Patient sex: M
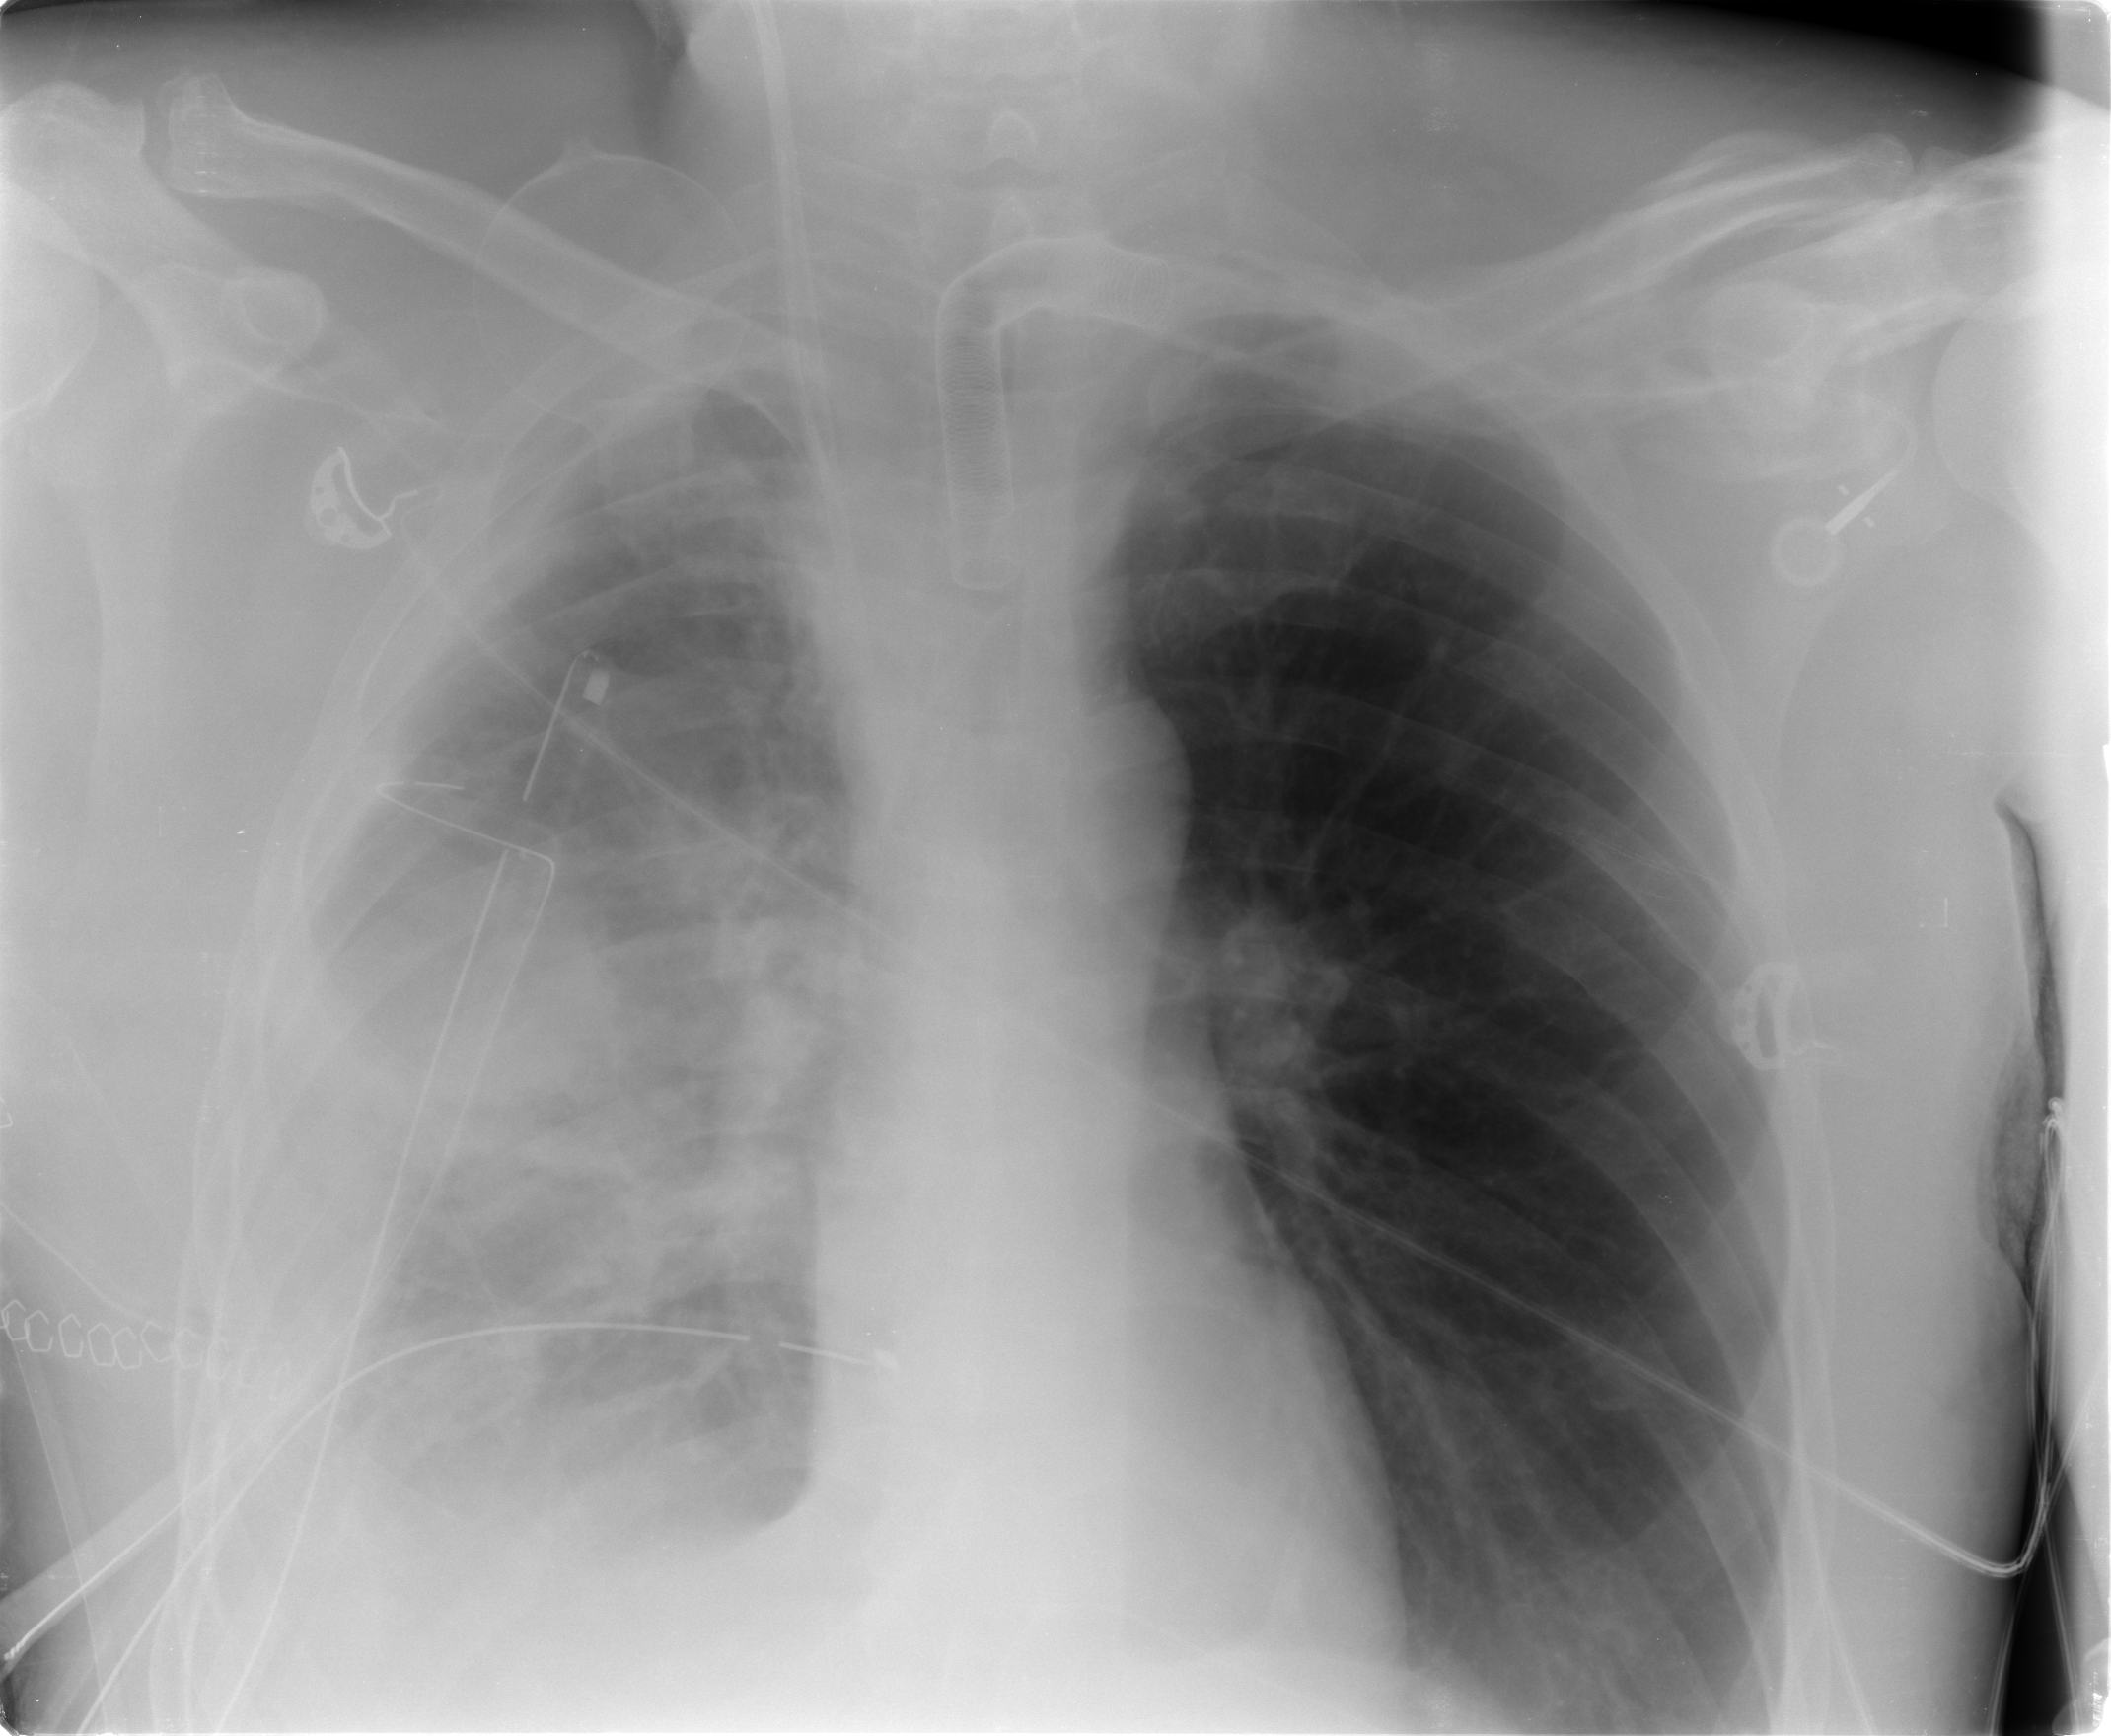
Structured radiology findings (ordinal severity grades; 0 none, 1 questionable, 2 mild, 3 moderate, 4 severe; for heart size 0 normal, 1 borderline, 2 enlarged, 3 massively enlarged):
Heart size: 0
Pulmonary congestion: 0
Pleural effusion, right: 3
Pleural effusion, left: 0
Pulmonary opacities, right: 3
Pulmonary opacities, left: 0
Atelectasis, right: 4
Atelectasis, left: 0